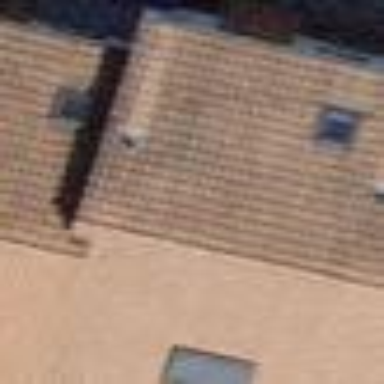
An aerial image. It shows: Terrace building.